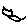
Label: cat